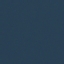
Label: SeaLake